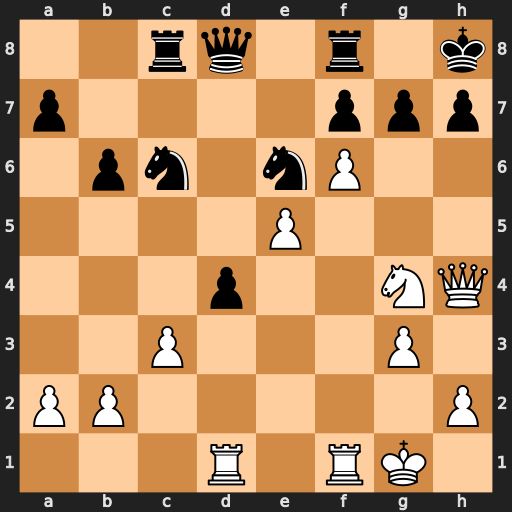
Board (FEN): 2rq1r1k/p4ppp/1pn1nP2/4P3/3p2NQ/2P3P1/PP5P/3R1RK1
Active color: w
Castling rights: -
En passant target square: -
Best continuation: fxg7+ Kxg7 Qh6+ Kh8 Nf6